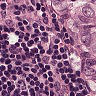
Metastatic tissue present: yes